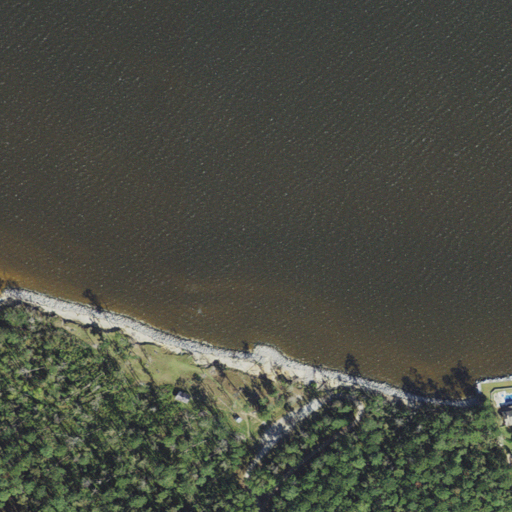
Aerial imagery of cape in North Carolina named Cherry Point containing open water, evergreen forest, herbaceous wetlands, open development, and low intensity development